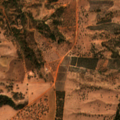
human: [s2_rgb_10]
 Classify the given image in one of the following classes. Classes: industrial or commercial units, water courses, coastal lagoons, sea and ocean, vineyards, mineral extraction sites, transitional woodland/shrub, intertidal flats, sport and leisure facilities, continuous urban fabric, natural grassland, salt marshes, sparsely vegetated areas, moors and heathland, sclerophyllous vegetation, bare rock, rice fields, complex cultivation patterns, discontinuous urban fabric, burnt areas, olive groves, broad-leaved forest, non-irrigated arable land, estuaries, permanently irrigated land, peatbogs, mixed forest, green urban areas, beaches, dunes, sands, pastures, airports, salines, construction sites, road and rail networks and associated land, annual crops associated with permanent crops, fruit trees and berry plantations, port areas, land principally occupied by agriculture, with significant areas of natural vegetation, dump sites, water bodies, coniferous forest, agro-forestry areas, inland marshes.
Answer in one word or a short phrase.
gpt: non-irrigated arable land, agro-forestry areas, transitional woodland/shrub